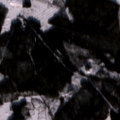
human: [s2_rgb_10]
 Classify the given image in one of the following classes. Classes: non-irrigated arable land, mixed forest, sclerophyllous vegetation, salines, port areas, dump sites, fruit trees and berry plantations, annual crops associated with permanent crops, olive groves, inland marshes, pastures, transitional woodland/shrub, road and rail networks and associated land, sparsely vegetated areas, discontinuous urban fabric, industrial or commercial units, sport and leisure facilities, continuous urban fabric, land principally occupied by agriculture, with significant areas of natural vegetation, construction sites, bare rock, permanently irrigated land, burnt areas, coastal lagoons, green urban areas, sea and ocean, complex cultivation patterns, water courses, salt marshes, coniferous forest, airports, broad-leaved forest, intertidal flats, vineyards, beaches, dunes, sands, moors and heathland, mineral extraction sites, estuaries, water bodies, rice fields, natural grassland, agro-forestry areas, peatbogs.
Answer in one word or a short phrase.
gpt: land principally occupied by agriculture, with significant areas of natural vegetation, coniferous forest, mixed forest, transitional woodland/shrub, peatbogs